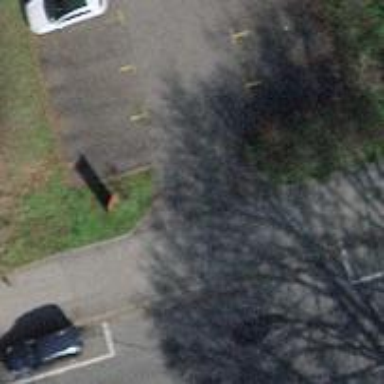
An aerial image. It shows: Asphalt parking aisle road.